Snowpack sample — Buffalo Mountain, Silverthorne, Colorado, USA (1/25/25, 10:11 AM MST)
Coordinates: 39.6222, -106.1139
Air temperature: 22 °F
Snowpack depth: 110 cm
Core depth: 10 cm
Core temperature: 46.4 °F
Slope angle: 12°, slope face: 102°
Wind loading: high
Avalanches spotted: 0
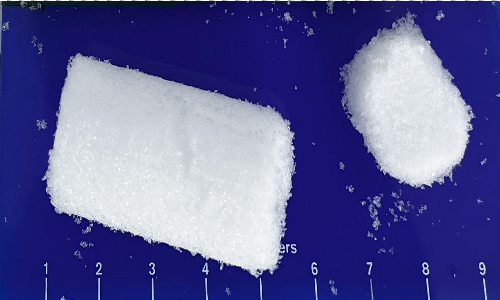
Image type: core
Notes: No avalanches nearby, collected on the outskirts of a fire break 15 meters from the treeline, on way to Buffalo and Red Mountain